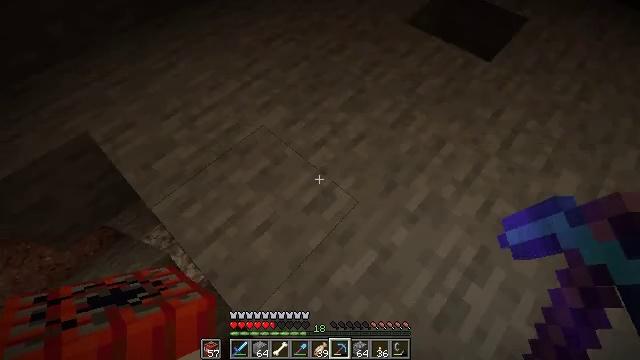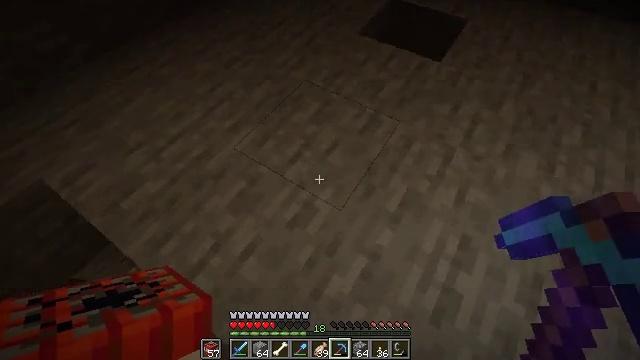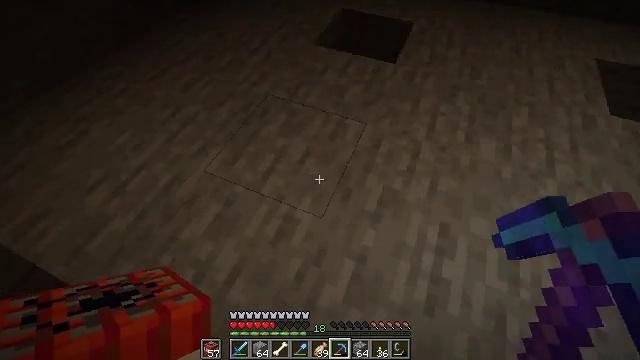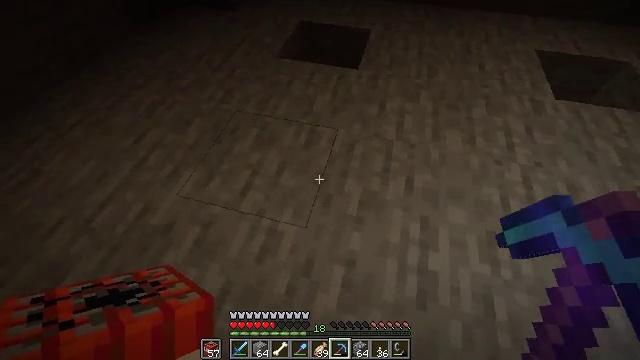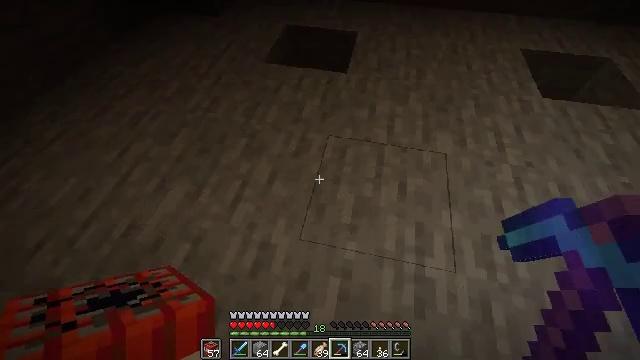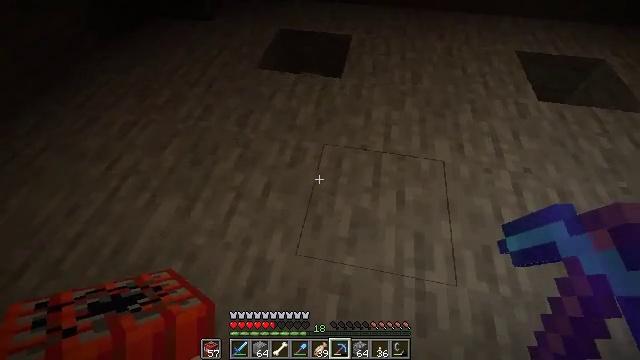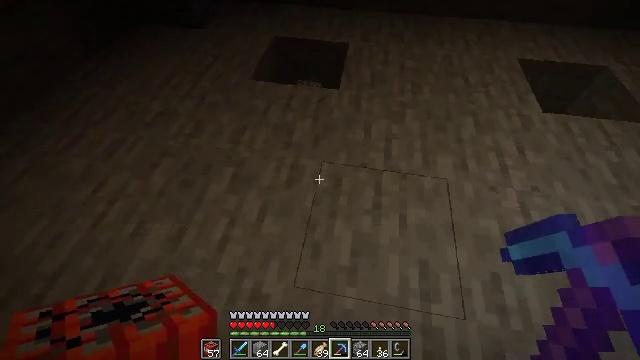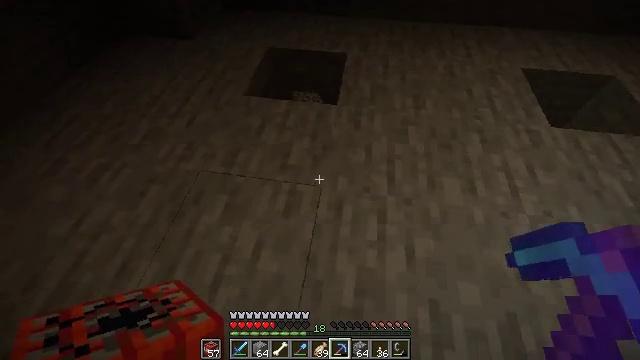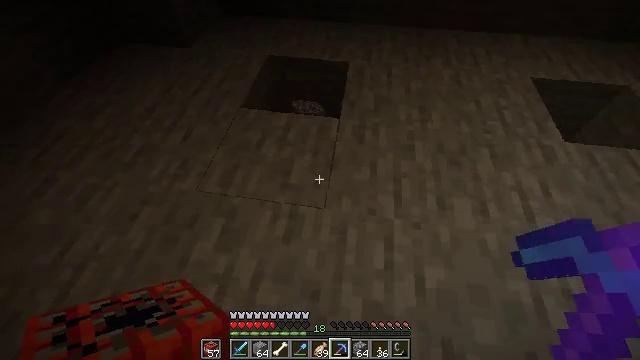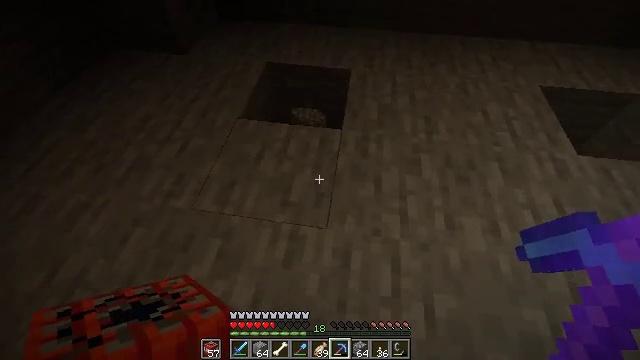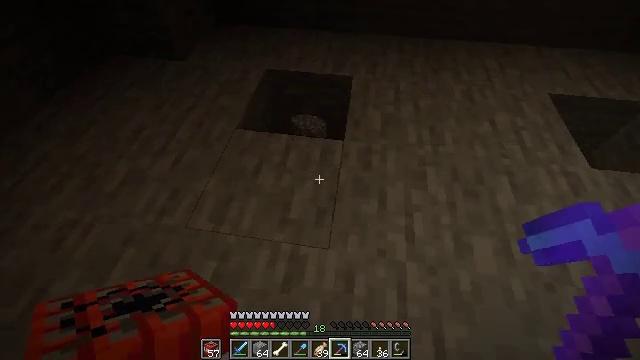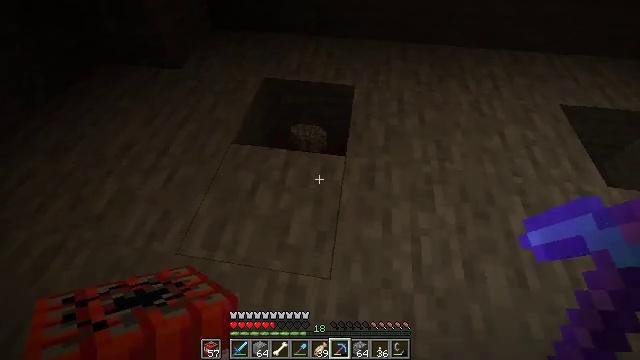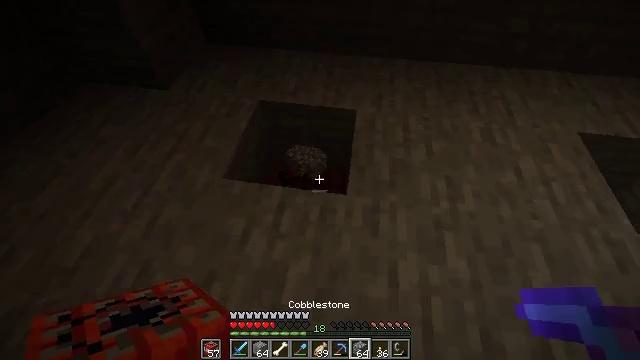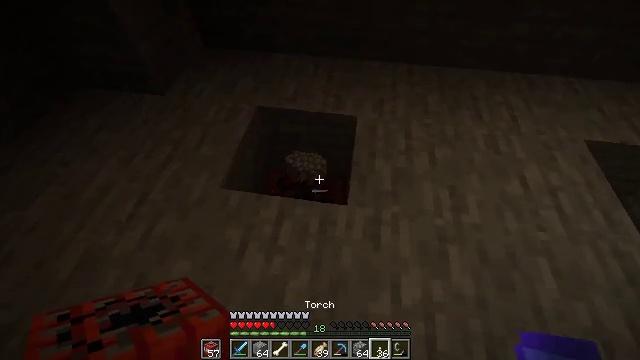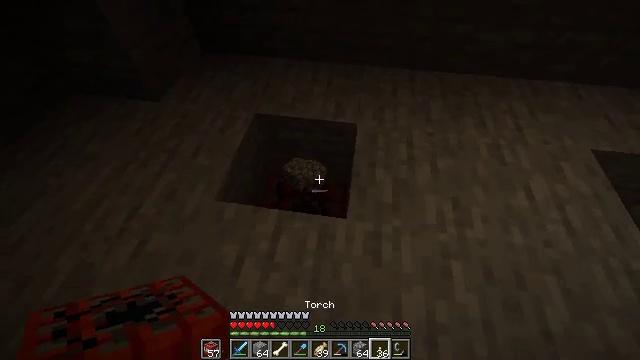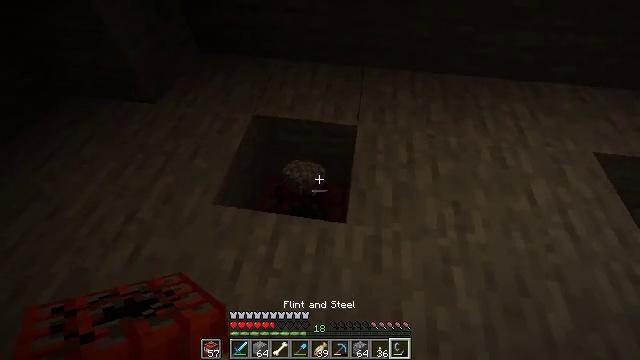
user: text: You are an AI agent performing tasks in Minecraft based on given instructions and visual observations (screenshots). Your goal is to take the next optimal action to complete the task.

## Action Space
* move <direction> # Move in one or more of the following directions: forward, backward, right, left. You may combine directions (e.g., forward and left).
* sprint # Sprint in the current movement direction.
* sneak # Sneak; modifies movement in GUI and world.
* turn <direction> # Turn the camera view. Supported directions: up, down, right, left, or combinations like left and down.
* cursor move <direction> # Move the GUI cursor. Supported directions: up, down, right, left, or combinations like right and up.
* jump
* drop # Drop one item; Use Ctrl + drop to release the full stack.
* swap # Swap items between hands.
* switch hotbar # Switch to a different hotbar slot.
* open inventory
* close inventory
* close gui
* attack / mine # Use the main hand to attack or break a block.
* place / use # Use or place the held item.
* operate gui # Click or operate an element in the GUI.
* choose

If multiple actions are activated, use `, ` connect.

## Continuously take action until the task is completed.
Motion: motion action
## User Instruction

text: Drop a golden chestplate.
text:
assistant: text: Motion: turn right and up
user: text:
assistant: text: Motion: turn right and up
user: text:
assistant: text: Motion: turn right and up
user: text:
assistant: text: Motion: move forward, turn right
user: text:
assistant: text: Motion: move forward, turn right
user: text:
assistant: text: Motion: move forward
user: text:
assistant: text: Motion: move forward, turn right
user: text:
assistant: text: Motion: move forward
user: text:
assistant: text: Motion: move forward
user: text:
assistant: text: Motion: move forward
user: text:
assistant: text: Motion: move forward
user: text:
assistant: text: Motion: move forward
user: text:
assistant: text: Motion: no_op
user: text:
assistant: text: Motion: no_op
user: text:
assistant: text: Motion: no_op
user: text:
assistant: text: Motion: no_op
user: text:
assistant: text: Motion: no_op
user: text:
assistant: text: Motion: turn left
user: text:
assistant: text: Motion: turn left and down
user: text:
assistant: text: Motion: turn left
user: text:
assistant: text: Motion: no_op
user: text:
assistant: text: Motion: no_op
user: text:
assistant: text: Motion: no_op
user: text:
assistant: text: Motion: no_op
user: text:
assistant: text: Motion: no_op
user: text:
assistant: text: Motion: use / place
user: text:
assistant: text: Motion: use / place
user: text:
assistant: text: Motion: use / place
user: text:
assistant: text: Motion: move right, turn right and down
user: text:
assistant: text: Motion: move right, turn right